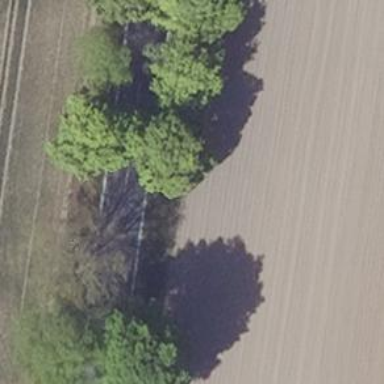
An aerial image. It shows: Deciduous tree with broadleaved leaves.